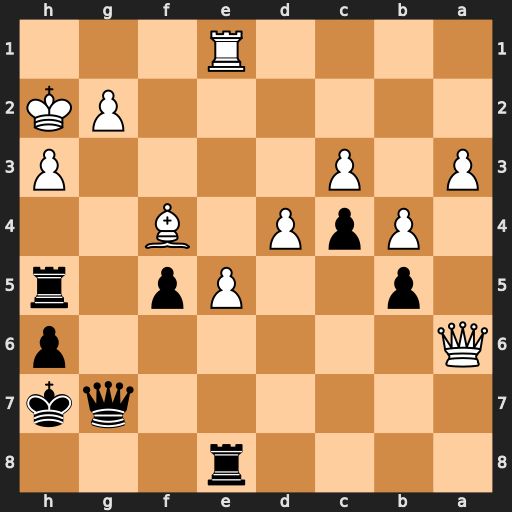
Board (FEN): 4r3/6qk/Q6p/1p2Pp1r/1PpP1B2/P1P4P/6PK/4R3
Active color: b
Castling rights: -
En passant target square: -
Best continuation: Rh4 Re3 Rxf4